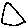
Label: triangle